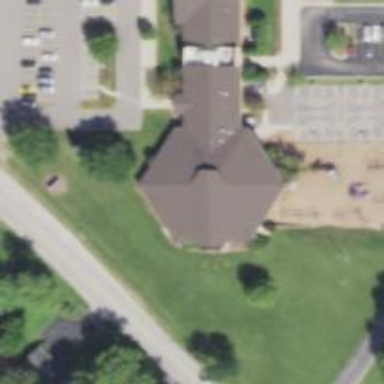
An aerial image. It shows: Beautiful church building.